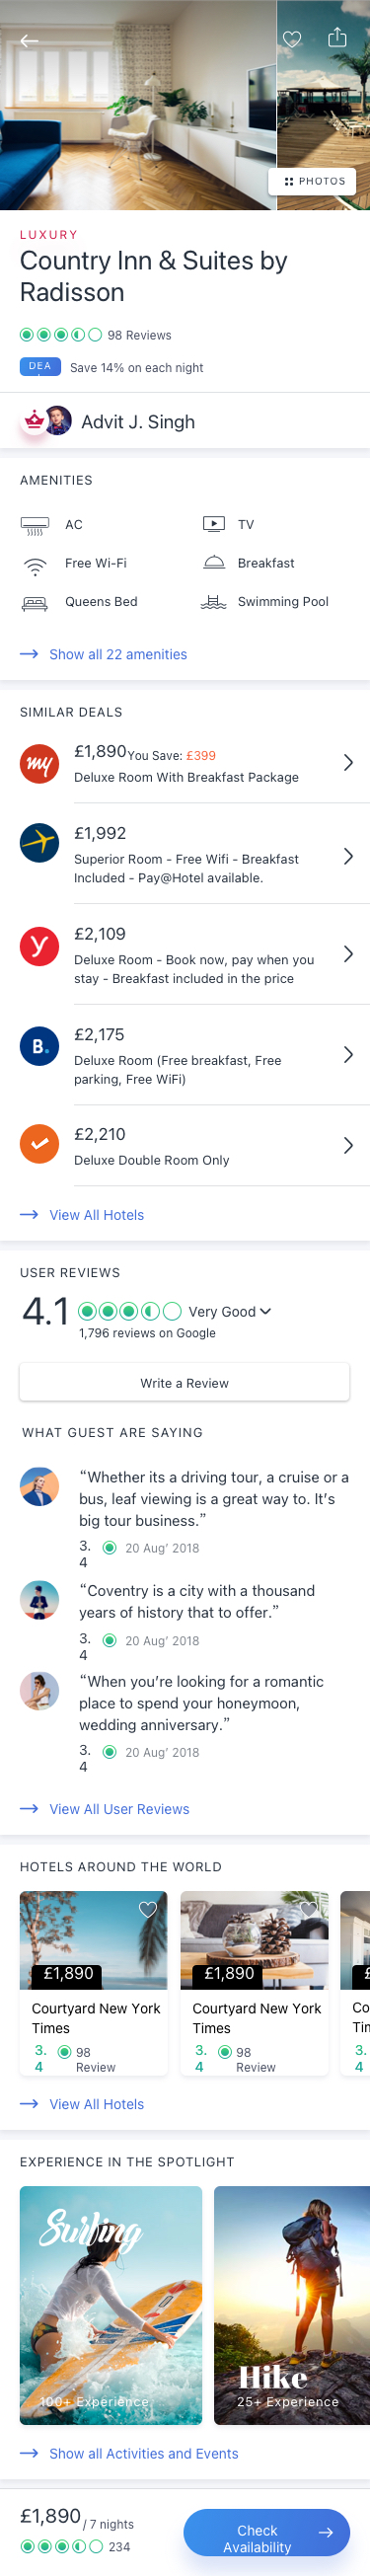
Text in this UI design:
98 Reviews
Advit J. Singh
Save 14% on each night
Country Inn & Suites by Radisson
Luxury
PHOTOS
View All Hotels
Hotels Around the world
98 Review
3.4
Courtyard New York Times
£1,890
3.4
Courtyard New York Times
£1,890
98 Review
3.4
Courtyard New York Times
£1,890
Amenities
Show all 22 amenities
AC
Free Wi-Fi
Queens Bed
TV
Breakfast
Swimming Pool
Superior Room - Free Wifi - Breakfast Included - Pay@Hotel available.
£1,992
Deluxe Room With Breakfast Package
£1,890
You Save: £399
Deluxe Room - Book now, pay when you stay - Breakfast included in the price
£2,109
Deluxe Room (Free breakfast, Free parking, Free WiFi)
£2,175
Deluxe Double Room Only
£2,210
View All Hotels
Similar Deals
Write a Review
What guest are saying
“Whether its a driving tour, a cruise or a bus, leaf viewing is a great way to. It’s big tour business.”
20 Aug’ 2018
3.4
“When you’re looking for a romantic place to spend your honeymoon, wedding anniversary.”
20 Aug’ 2018
3.4
“Coventry is a city with a thousand years of history that to offer.”
20 Aug’ 2018
3.4
View All User Reviews
User Reviews
Check Availability
£1,890
/ 7 nights
Show all Activities and Events
Experience In the Spotlight
100+ Experience
25+ Experience
Starts from @£234